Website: walmart
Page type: cart
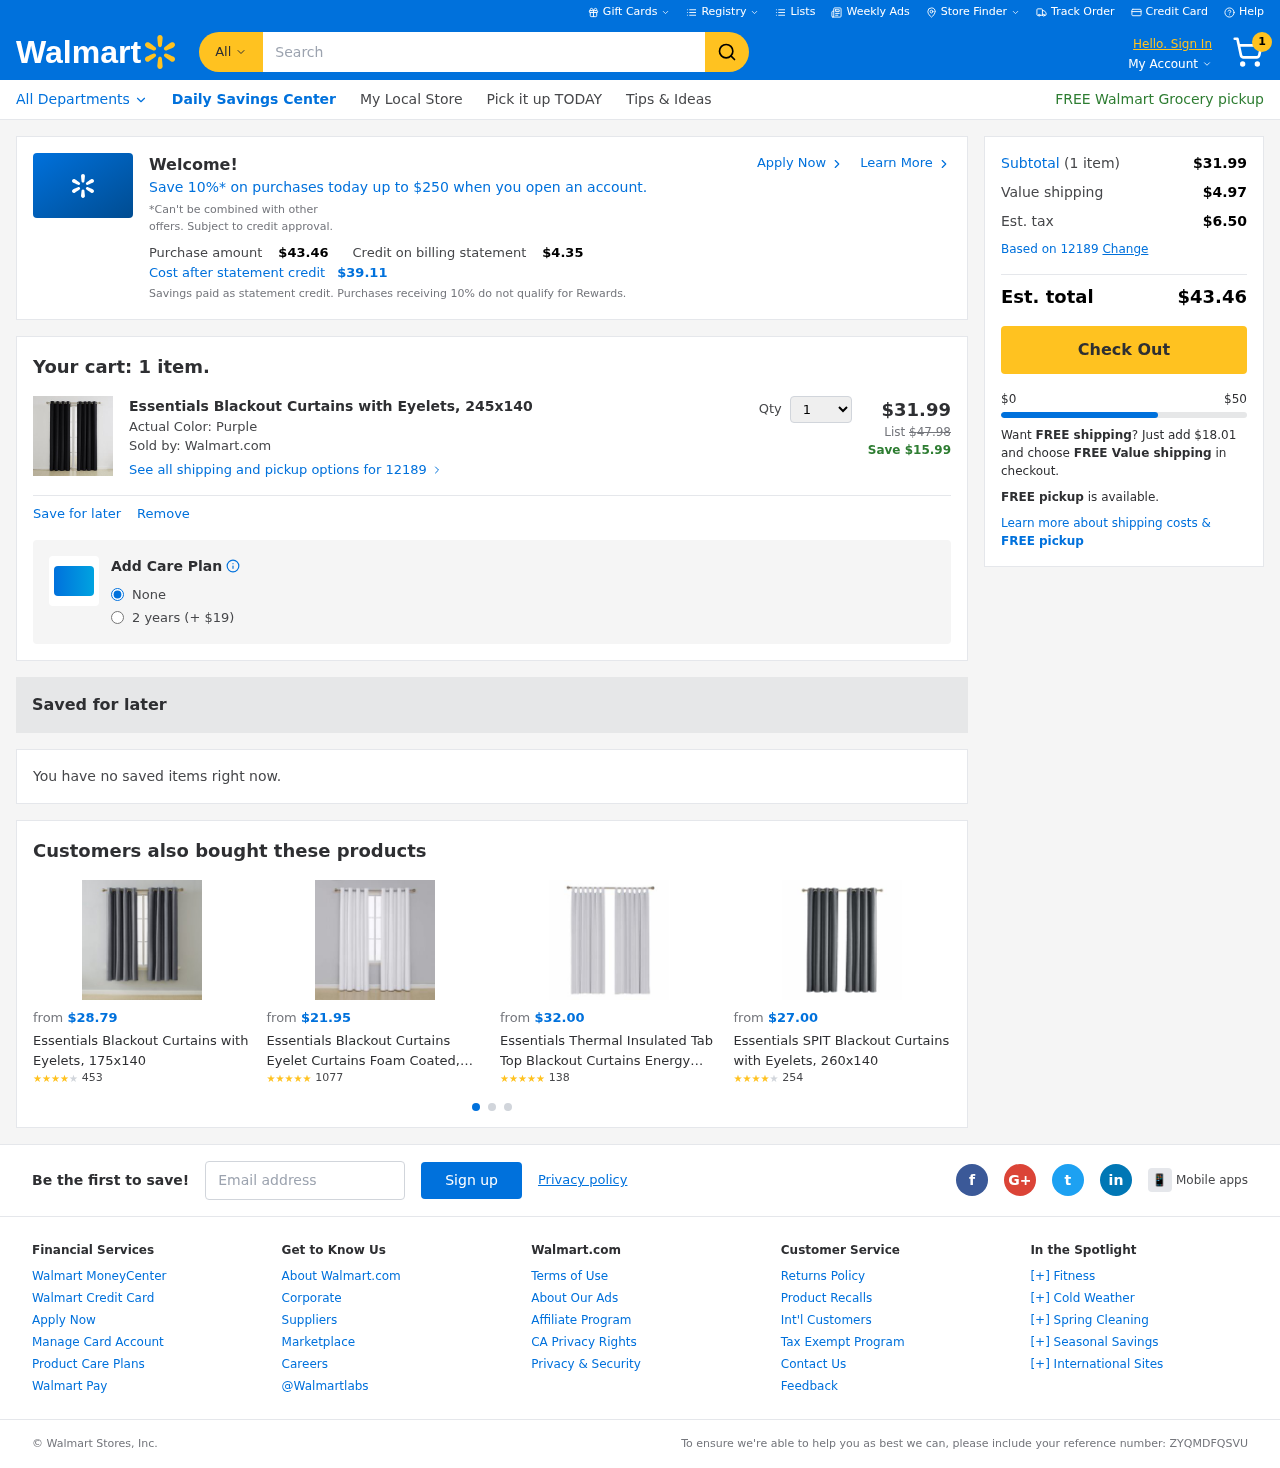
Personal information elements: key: PII_EMAIL
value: kennethfrank@gmail.com
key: PII_POSTCODE
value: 12189
Product elements: key: PRODUCT1_NAME
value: Essentials Blackout Curtains with Eyelets, 245x140
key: PRODUCT1_PRICE
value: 31.99
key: PRODUCT1_QUANTITY
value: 1
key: PRODUCT2_NAME
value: Essentials Blackout Curtains with Eyelets, 175x140
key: PRODUCT2_NUM_RATINGS
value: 453
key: PRODUCT2_PRICE
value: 28.79
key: PRODUCT2_RATING
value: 4.3
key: PRODUCT3_NAME
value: Essentials Blackout Curtains Eyelet Curtains Foam Coated, White, 240x140
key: PRODUCT3_NUM_RATINGS
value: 1077
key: PRODUCT3_PRICE
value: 21.95
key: PRODUCT3_RATING
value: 4.5
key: PRODUCT4_NAME
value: Essentials Thermal Insulated Tab Top Blackout Curtains Energy Saving Super Soft Curtains Greyish Whi
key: PRODUCT4_NUM_RATINGS
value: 138
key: PRODUCT4_PRICE
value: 32
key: PRODUCT4_RATING
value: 4.5
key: PRODUCT5_NAME
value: Essentials SPIT Blackout Curtains with Eyelets, 260x140
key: PRODUCT5_NUM_RATINGS
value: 254
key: PRODUCT5_PRICE
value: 27
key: PRODUCT5_RATING
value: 4.1
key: PRODUCT1_ORIGINAL_PRICE
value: $47.98
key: PRODUCT1_SAVINGS
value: Save $15.99
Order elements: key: ORDER_NUM_ITEMS
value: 1
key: ORDER_TOTAL
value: $43.46
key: PROMO_TOTAL_AFTER_CREDIT
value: $39.11
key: ORDER_SUBTOTAL
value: $31.99
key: ORDER_SHIPPING_COST
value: $4.97
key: ORDER_TAX
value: $6.50
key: FREE_SHIPPING_REMAINING
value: $18.01
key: ORDER_REFERENCE_NUMBER
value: ZYQMDFQSVU
Search elements: key: HEADER_SEARCH
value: Search
Other elements: key: PROMO_CREDIT
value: $4.35